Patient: sex M, age 76
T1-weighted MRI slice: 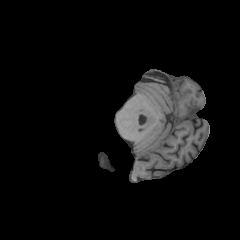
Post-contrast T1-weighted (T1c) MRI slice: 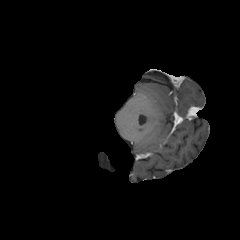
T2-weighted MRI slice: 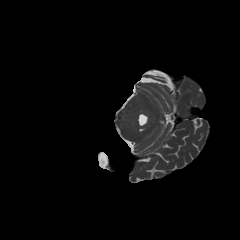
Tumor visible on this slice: no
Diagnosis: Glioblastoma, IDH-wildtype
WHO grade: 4